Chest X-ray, AP view. Patient: 57 years old, sex F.
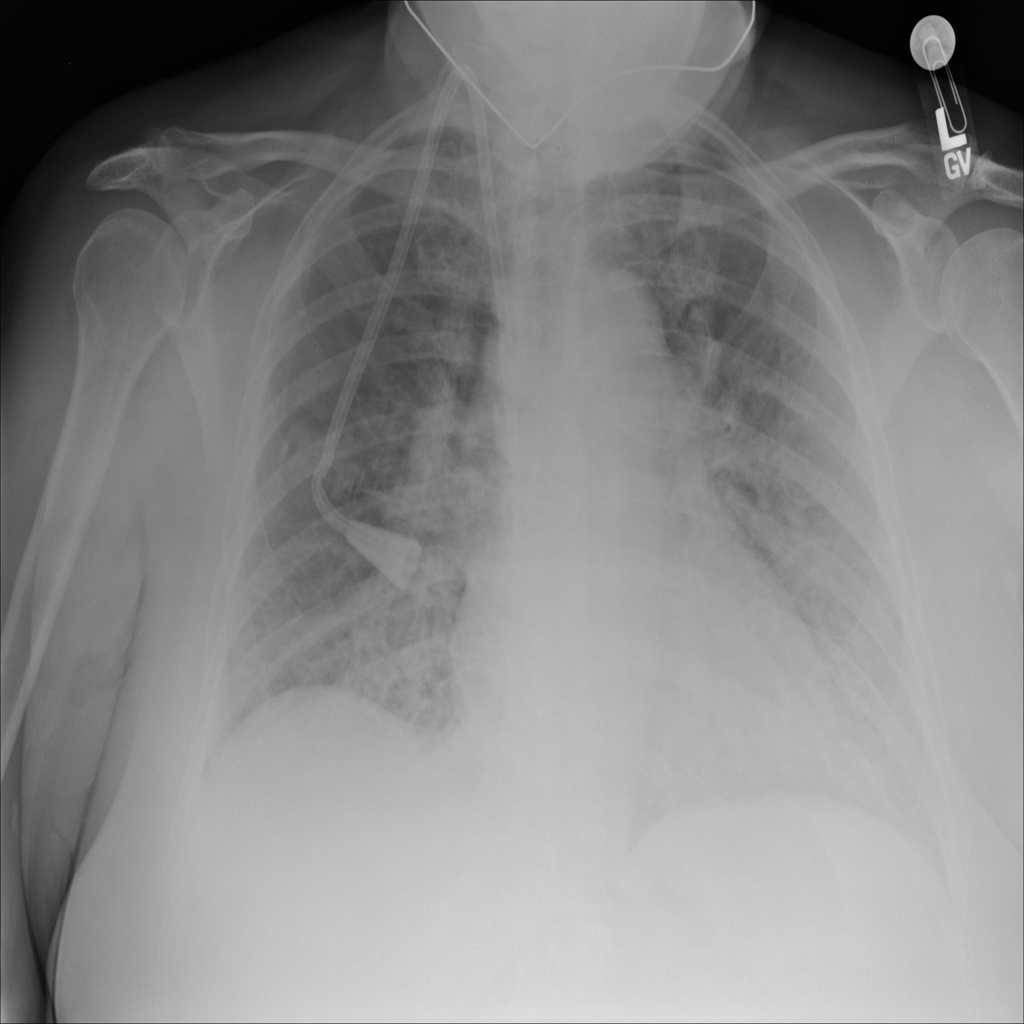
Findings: Mass